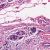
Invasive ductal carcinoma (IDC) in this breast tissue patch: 0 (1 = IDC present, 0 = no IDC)